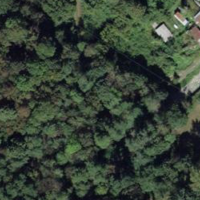
EUNIS habitat code: 44
Species observed at this site:
Allium ursinum